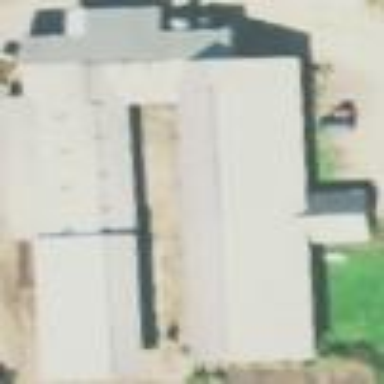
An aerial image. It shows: Cowshed building.